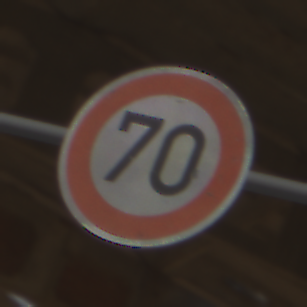
Verkehrszeichen: Geschwindigkeit70
Umgebung: Roofed, Suburban
Tageszeit: SunriseSunset
Wetter: Clear
Licht: Natural
Jahreszeit: NotSpecified
Kontrast: MediumContrast